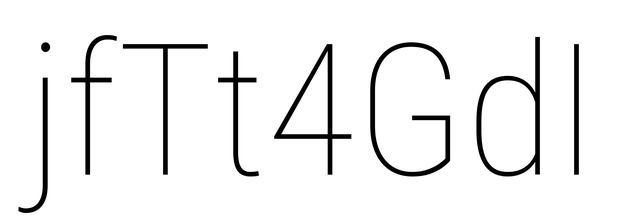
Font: Roboto_Condensed_Thin